Question: Here's a sample custom callout that I'd want to get a similar style of. I was thinking of inheriting from MKAnnotation but I'm lost how to start it and I don't know if the callout's design could be overridden.

Any ideas how to implement this custom callout with ui controls inside?
EDIT: Here's my code from following the similar StackOverflow answer:
'''
- (MKAnnotationView *)mapView:(MKMapView *)mapview viewForAnnotation:(id <MKAnnotation>)annotation
{
if ([annotation isKindOfClass:[MKUserLocation class]])
return nil;
static NSString* AnnotationIdentifier = @"AnnotationIdentifier";
MKAnnotationView *annotationView = [mapView dequeueReusableAnnotationViewWithIdentifier:AnnotationIdentifier];
if(annotationView)
return annotationView;
else
{
UIImage *img = [UIImage imageNamed:@"default_thumb.png"];
MKAnnotationView *annotationView =
[[MKAnnotationView alloc] initWithAnnotation:annotation reuseIdentifier:AnnotationIdentifier];
annotationView.canShowCallout = YES;
annotationView.image = img;
annotationView.draggable = YES;
/*
// change left accessory view button with image
UIImageView *leftAccView = [[UIImageView alloc] initWithImage:img];
annotationView.leftCalloutAccessoryView = leftAccView;
//include a right button to show more info
UIButton* rightButton = [UIButton buttonWithType:UIButtonTypeDetailDisclosure];
[rightButton addTarget:self action:@selector(calloutSubMenu:) forControlEvents:UIControlEventTouchUpInside];
[rightButton setTitle:annotation.title forState:UIControlStateNormal];
annotationView.rightCalloutAccessoryView = rightButton;
*/
return annotationView;
}
return nil;
}
// Customize accessory view
- (void)mapView:(MKMapView *)mapview annotationView:(MKAnnotationView *)view calloutAccessoryControlTapped:(UIControl *)control
{
[mapview deselectAnnotation:view.annotation animated:YES];
PopOverCallout *popOverCallout = [[PopOverCallout alloc]init];
UIPopoverController *popOver = [[UIPopoverController alloc] initWithContentViewController:popOverCallout];
self.annotationPopoverController = popOver;
popOver.popoverContentSize = CGSizeMake(500, 500);
[popOver presentPopoverFromRect:view.bounds inView:view permittedArrowDirections:UIPopoverArrowDirectionAny animated:YES];
}
'''
The
'''
(void)mapView:(MKMapView *)mapview annotationView:(MKAnnotationView *)view calloutAccessoryControlTapped:(UIControl *)control
'''
should be called whenever the pin is touched to show the callout right? but what happens is that a blank regular callout is shown. What might I be doing wrong?
BTW: the UIViewController subclass only has a label on it's XIB and is pretty much blank.
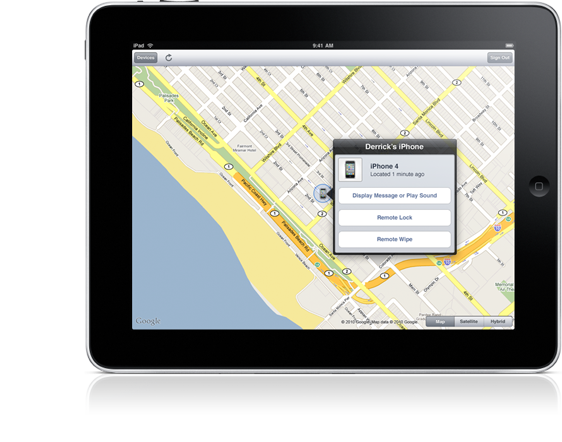
Answer: Found out the answer after a few mins of nap.
using <URL> as the guide, I just needed to override
'''
-(void)mapView:(MKMapView *)mapView didSelectAnnotationView:(MKAnnotationView *)view
'''
which shows the annotation callout. Thanks again for the answer, Ms. Anna.